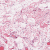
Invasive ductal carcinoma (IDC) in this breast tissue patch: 0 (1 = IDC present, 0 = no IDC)